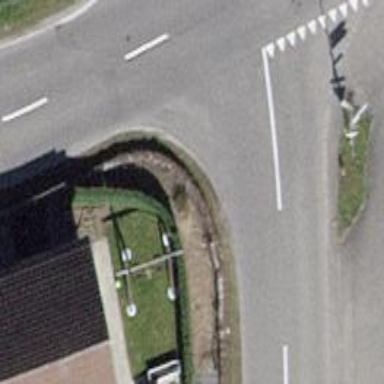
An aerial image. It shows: Hedge acting as barrier.